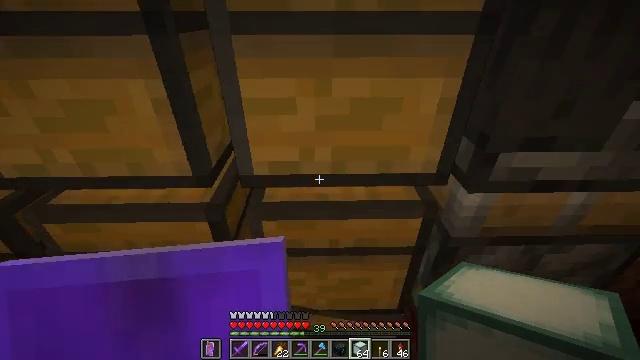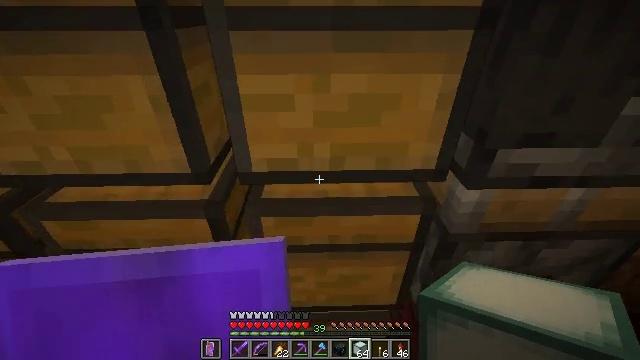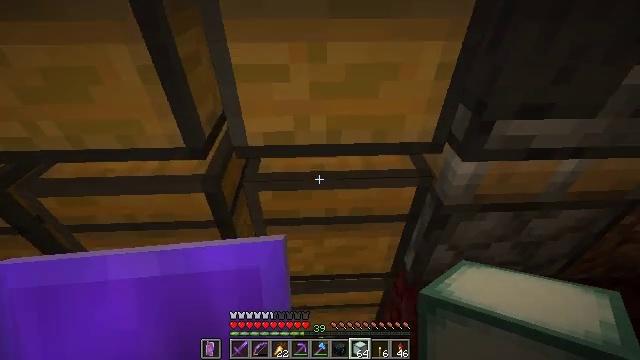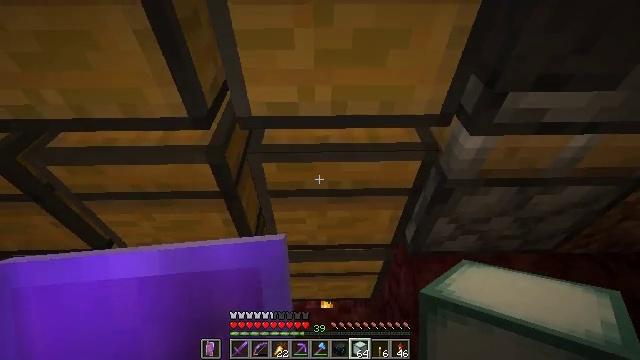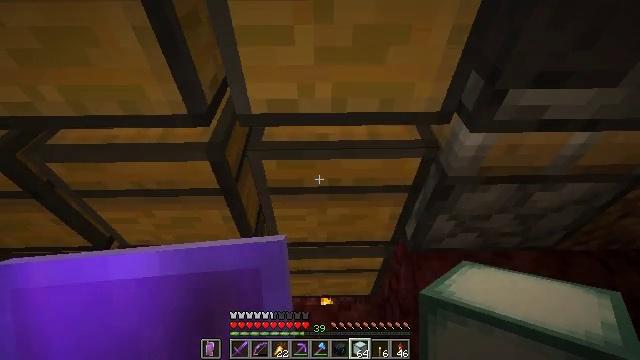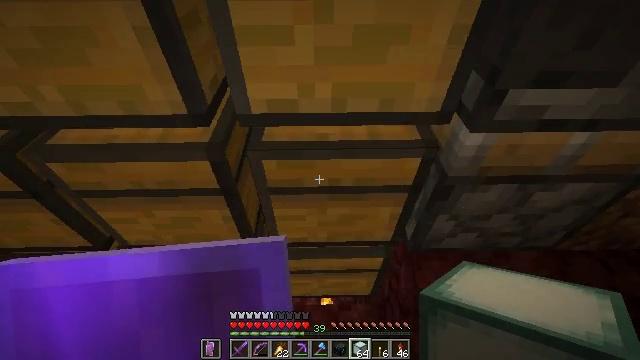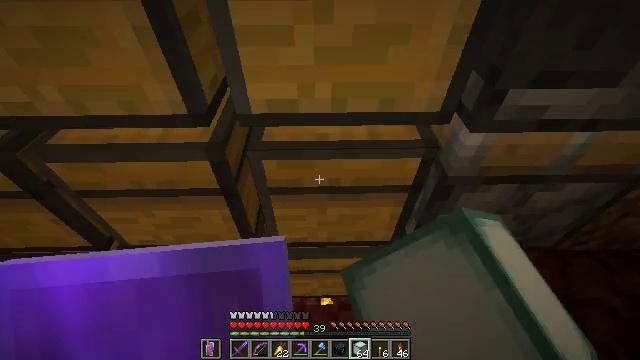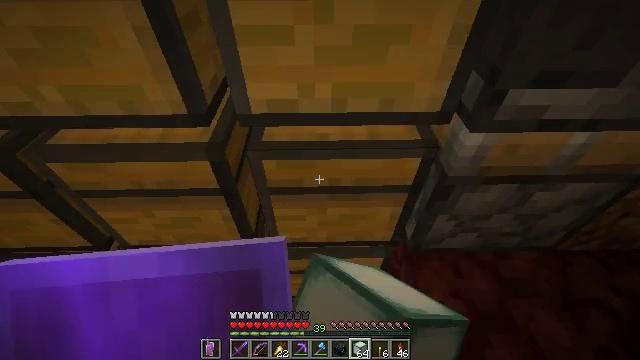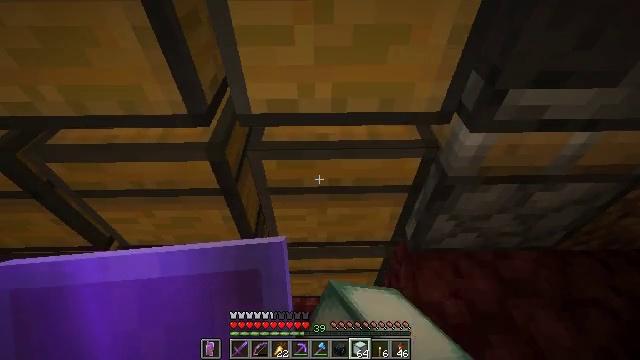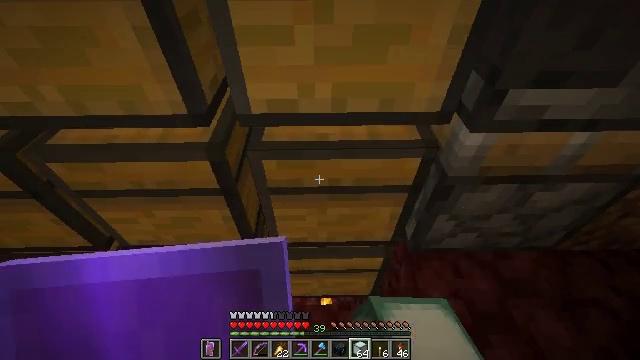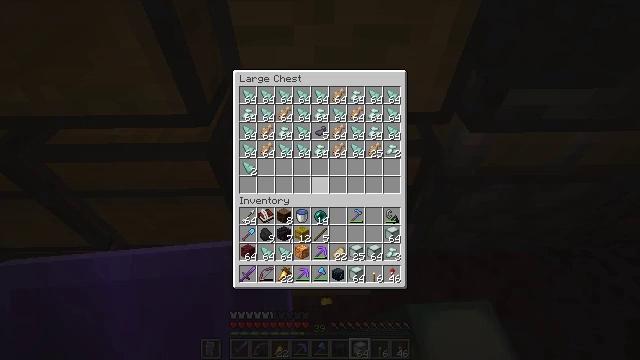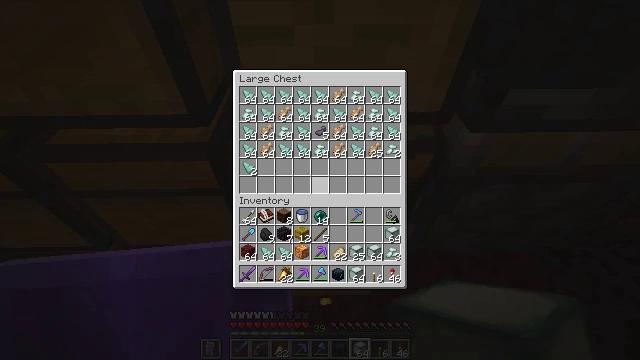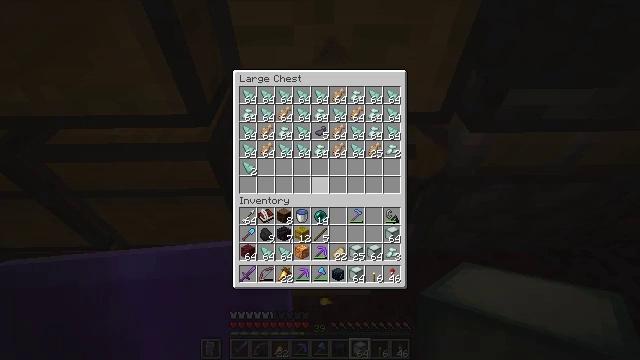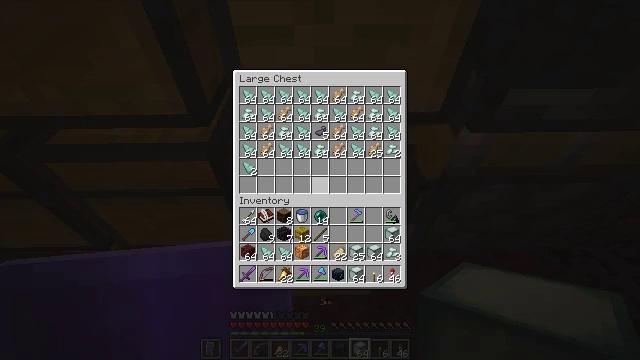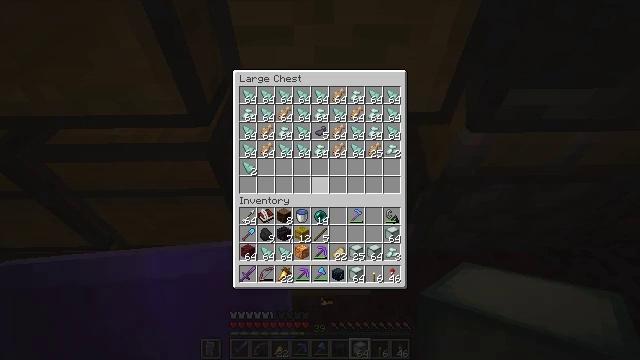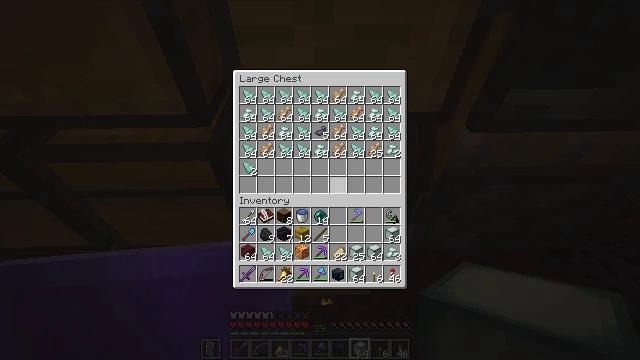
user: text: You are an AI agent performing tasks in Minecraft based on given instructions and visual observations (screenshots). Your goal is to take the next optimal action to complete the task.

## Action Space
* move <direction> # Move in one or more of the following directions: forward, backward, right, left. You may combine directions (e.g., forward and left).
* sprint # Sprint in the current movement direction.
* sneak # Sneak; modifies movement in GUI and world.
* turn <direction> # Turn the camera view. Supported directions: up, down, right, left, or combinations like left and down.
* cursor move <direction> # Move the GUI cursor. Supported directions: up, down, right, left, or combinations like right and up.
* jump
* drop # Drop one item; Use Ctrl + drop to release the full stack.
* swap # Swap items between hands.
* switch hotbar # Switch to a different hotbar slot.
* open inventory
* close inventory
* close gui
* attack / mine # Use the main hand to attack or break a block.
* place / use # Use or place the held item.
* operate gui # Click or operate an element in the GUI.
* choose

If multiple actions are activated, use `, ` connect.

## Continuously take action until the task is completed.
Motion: motion action
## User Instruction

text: Craft a sea lantern.
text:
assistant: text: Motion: no_op
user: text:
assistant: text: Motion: turn down
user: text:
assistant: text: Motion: turn left and down
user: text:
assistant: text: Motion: no_op
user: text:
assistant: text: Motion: use / place
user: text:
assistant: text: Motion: use / place
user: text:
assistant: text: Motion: use / place
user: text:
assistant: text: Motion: no_op
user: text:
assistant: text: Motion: no_op
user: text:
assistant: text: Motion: open gui
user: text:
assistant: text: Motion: no_op
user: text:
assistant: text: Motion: no_op
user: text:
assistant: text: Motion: no_op
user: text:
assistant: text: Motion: no_op
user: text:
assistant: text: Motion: cursor move right
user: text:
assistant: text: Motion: cursor move right
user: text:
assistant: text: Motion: cursor move right
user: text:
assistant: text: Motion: no_op
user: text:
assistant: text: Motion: no_op
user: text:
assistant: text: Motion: no_op
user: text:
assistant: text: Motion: cursor move left
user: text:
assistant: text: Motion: cursor move left
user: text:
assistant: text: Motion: sneak, cursor move left
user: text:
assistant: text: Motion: sneak
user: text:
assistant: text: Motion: sneak
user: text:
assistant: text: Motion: sneak
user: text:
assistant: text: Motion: sneak
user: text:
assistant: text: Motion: sneak
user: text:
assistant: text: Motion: sneak
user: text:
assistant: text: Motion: sneak